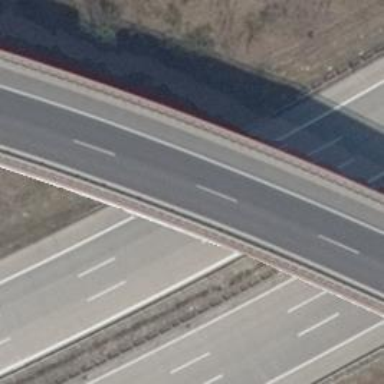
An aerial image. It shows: Bridge on motorway link.